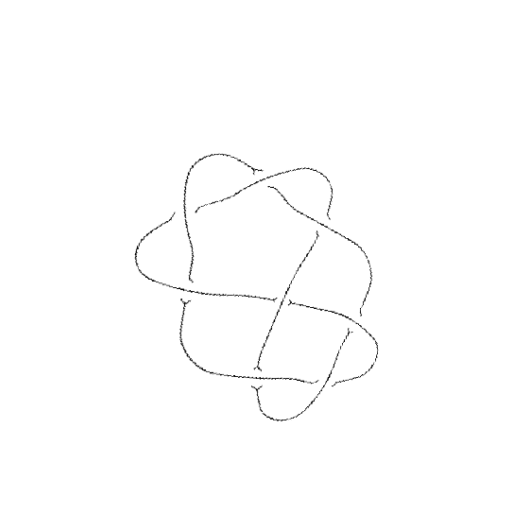
Crossing number: 8